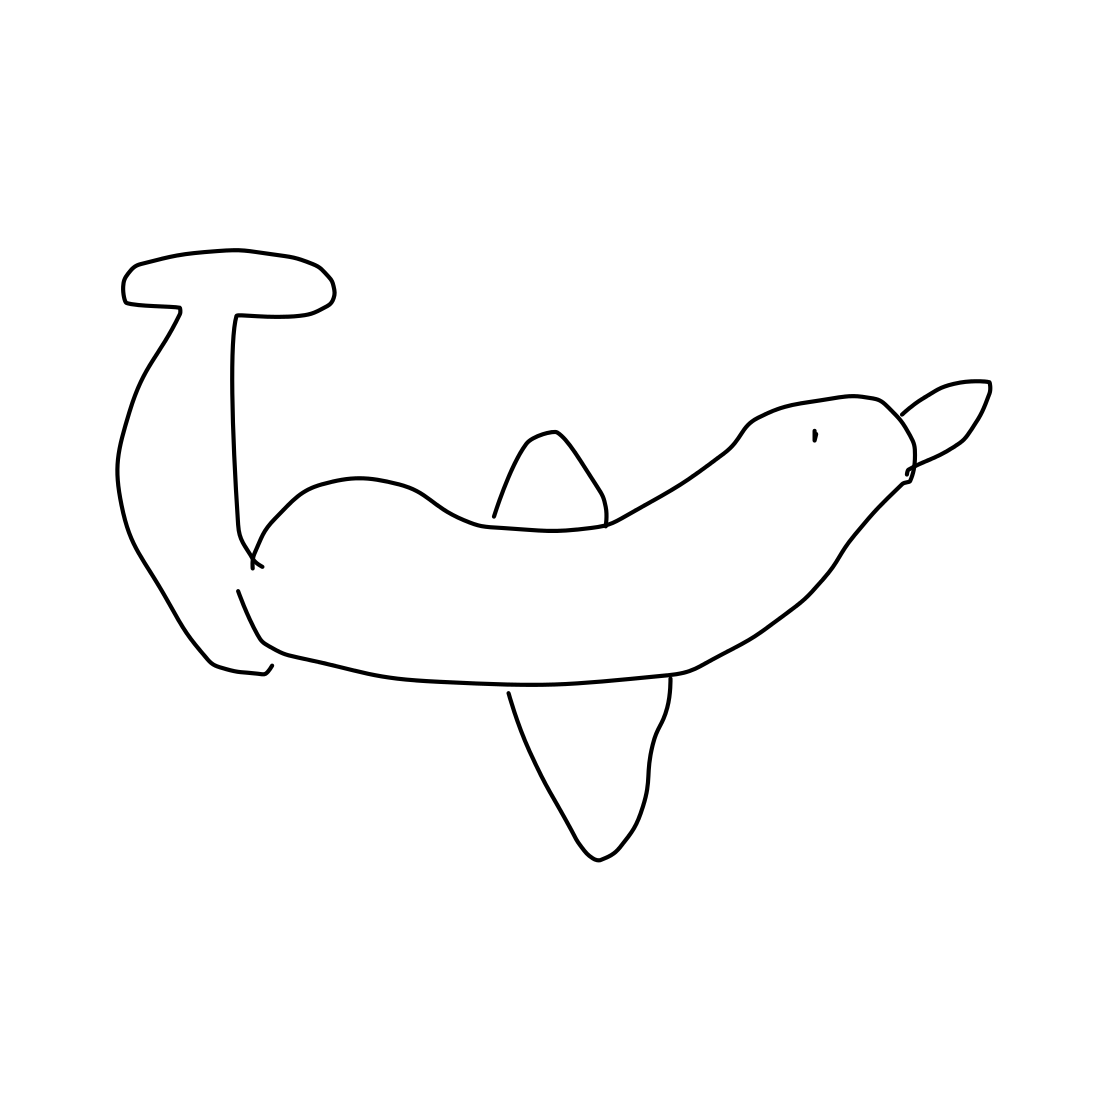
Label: dolphin